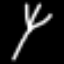
Label: fork